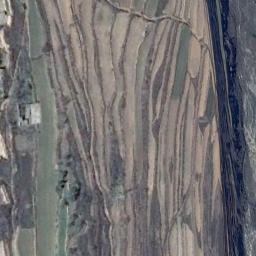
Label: terrace